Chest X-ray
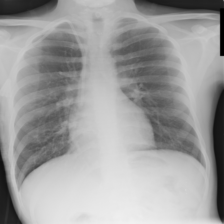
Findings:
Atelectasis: negative
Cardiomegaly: negative
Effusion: negative
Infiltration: negative
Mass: negative
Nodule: negative
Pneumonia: negative
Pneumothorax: negative
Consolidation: negative
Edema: negative
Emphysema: negative
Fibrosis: negative
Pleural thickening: negative
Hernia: negative